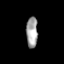
Tissue: prostate
Cell type: T cells
Senescence score: 0.7299
Nuclear area (px): 342
Mean DAPI intensity: 164.339